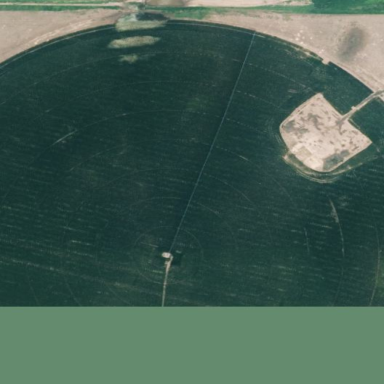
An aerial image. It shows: Farmland with pivot irrigation system.